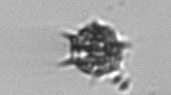
Label: Dictyocha